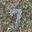
Label: 7